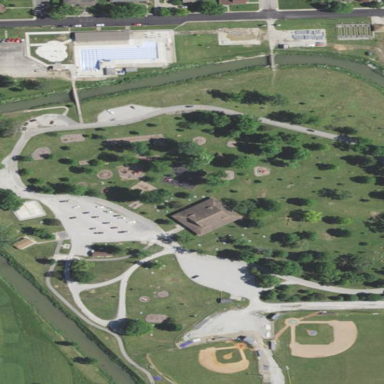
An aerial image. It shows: Lovely park for leisure and relaxation.